The picture encodes a bearing's raw vibration samples as pixel intensities in a 2-D grid. Diagnose the bearing from this image, choosing from: normal, inner_race, outer_race, ball.
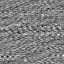
Answer: normal